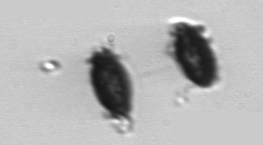
Label: Thalassiosira_TAG_external_detritus